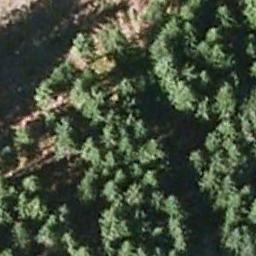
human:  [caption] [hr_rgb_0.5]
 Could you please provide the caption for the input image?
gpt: This is a dense forest .

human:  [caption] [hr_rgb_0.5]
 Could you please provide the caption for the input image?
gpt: The forest is next to the bare land .

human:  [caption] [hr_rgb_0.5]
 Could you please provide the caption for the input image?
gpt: Many green trees are in a forest and there is a straight road in the forest .

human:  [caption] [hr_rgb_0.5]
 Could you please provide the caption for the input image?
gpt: The forest has many dense green trees and sparse green trees and a road goes through the forest .

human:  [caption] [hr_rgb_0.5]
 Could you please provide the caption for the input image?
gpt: A forest with many green trees .